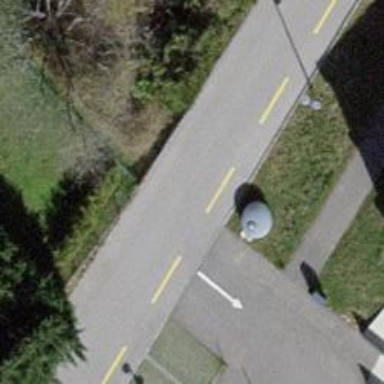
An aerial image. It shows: Unclassified road with asphalt surface and yellow divider marking. There is opposite lane cycleway on the left side of the road.